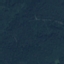
Land use / land cover class: Forest